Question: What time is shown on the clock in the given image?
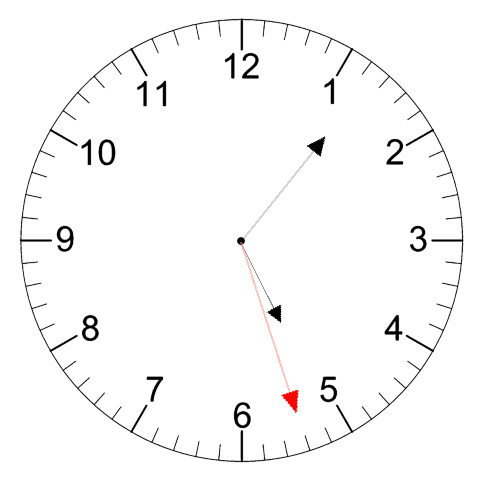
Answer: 05:06:27